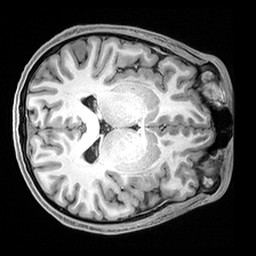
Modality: T1w
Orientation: axial
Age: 32
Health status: healthy
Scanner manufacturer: siemens
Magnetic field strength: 3 T
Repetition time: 2.4 s
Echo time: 0.00217 s